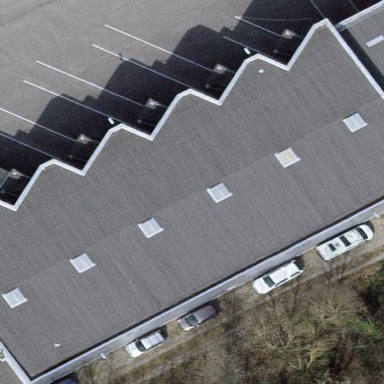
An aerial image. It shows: Warehouse building.